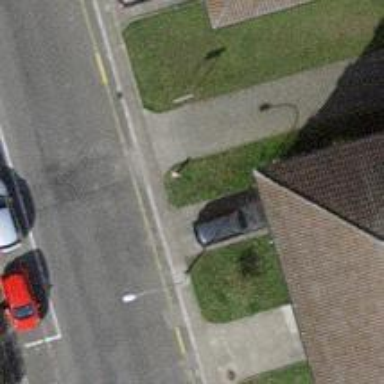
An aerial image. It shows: Asphalt parking aisle with sidewalk adjacent to it.